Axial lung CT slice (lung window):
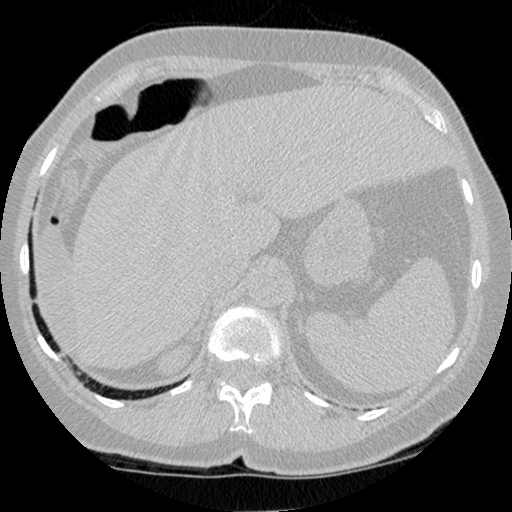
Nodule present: no